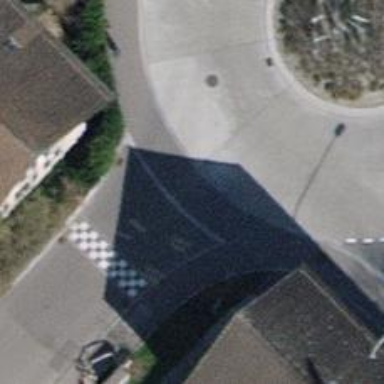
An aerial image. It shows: Unmarked crossing with traffic calming table.